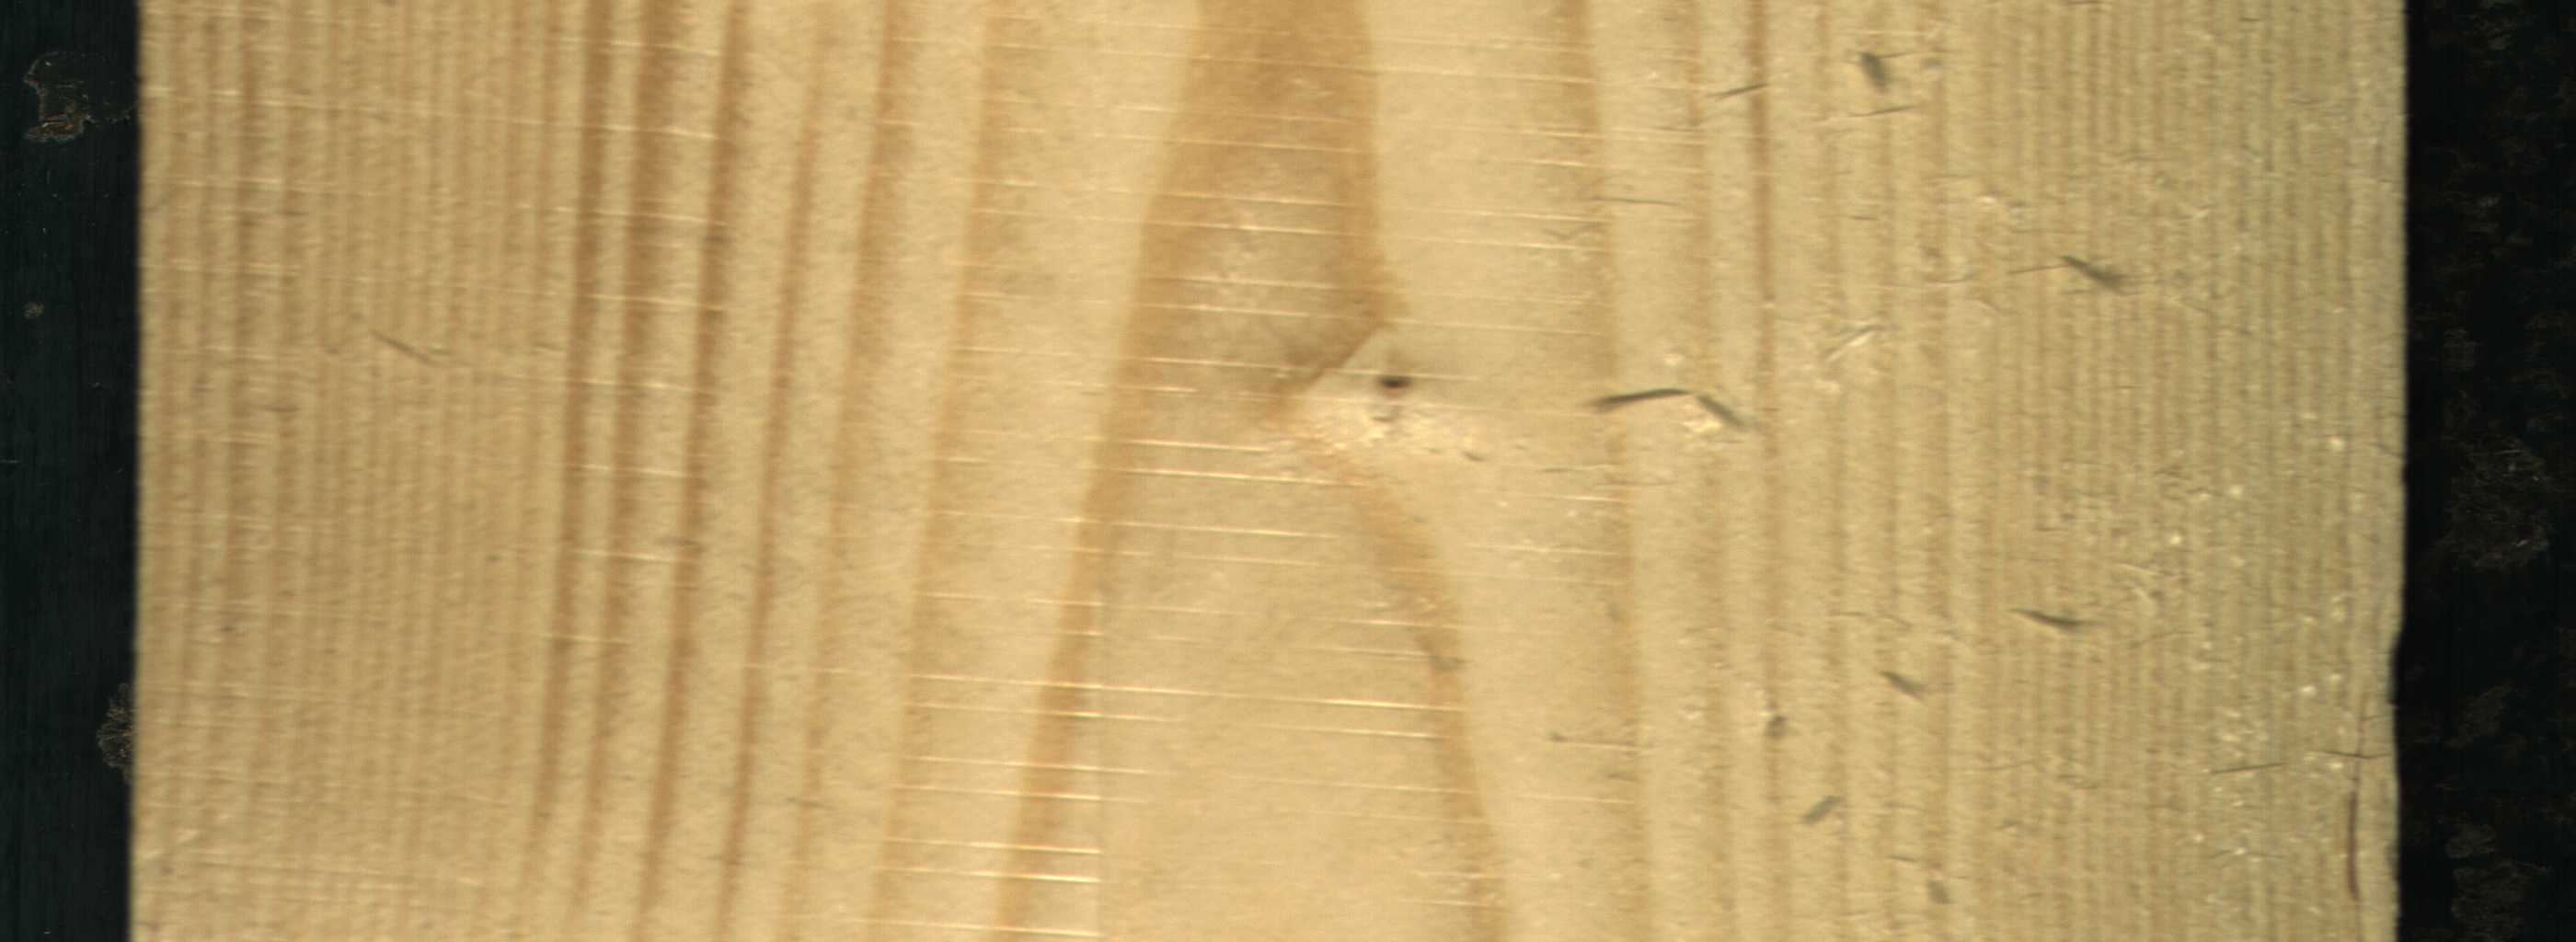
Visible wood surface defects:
Live_Knot